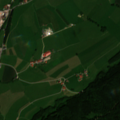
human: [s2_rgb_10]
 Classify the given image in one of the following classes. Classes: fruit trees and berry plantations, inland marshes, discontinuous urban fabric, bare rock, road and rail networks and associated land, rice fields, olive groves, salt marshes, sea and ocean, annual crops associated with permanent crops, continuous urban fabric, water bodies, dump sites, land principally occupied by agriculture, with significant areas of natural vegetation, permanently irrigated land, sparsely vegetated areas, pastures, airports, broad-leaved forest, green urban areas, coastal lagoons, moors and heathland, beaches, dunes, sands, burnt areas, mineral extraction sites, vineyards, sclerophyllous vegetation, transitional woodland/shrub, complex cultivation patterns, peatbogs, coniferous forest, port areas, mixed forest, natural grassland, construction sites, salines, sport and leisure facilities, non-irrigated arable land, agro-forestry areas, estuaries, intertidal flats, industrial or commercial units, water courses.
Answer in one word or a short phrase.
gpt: discontinuous urban fabric, pastures, coniferous forest, mixed forest